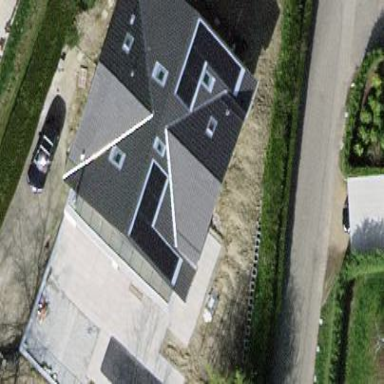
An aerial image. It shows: Simple and straightforward house.